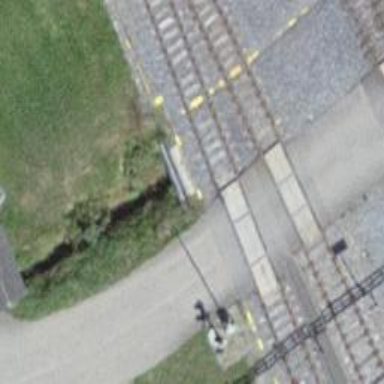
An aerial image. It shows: Railway yard with one track. The railway is electrified with contact line.